Interaction volume radius: 10 \u00c5
Interaction volume height: 15 \u00c5
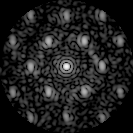
Disorder parameter: 0.4348